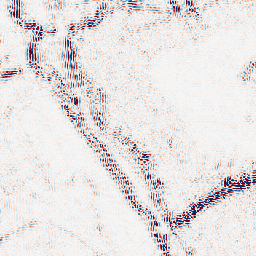
Category: wavelet
Decomposition family: wavelet_reverse_biorthogonal
Decomposition parameters: wavelet: rbio3.5
level: 2
Upsampling method: cubic_mitchell
Upsampling parameters: scale: 2
Upsampling scale: 2